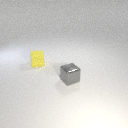
small gray metal cube to the right of small yellow rubber cube